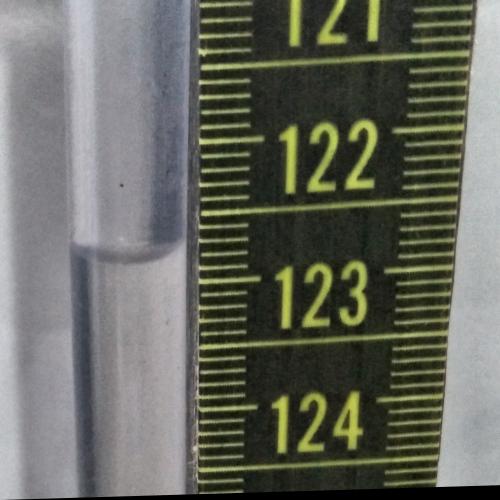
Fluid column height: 122.8 cm